Interaction volume radius: 10 \u00c5
Interaction volume height: 20 \u00c5
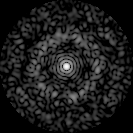
Disorder parameter: 0.835